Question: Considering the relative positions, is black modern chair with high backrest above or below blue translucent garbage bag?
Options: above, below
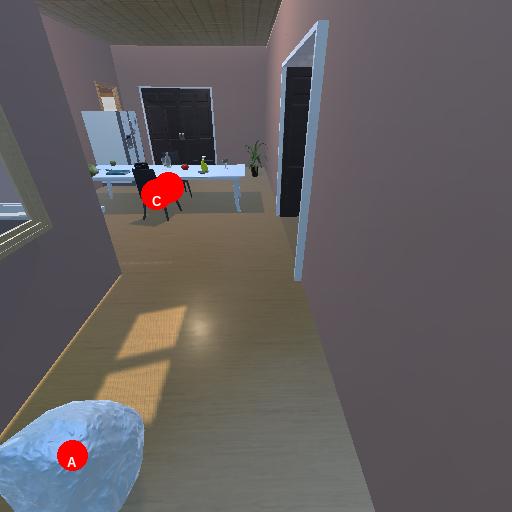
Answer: above